Interaction volume radius: 5 \u00c5
Interaction volume height: 40 \u00c5
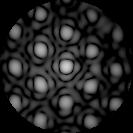
Disorder parameter: 0.2835